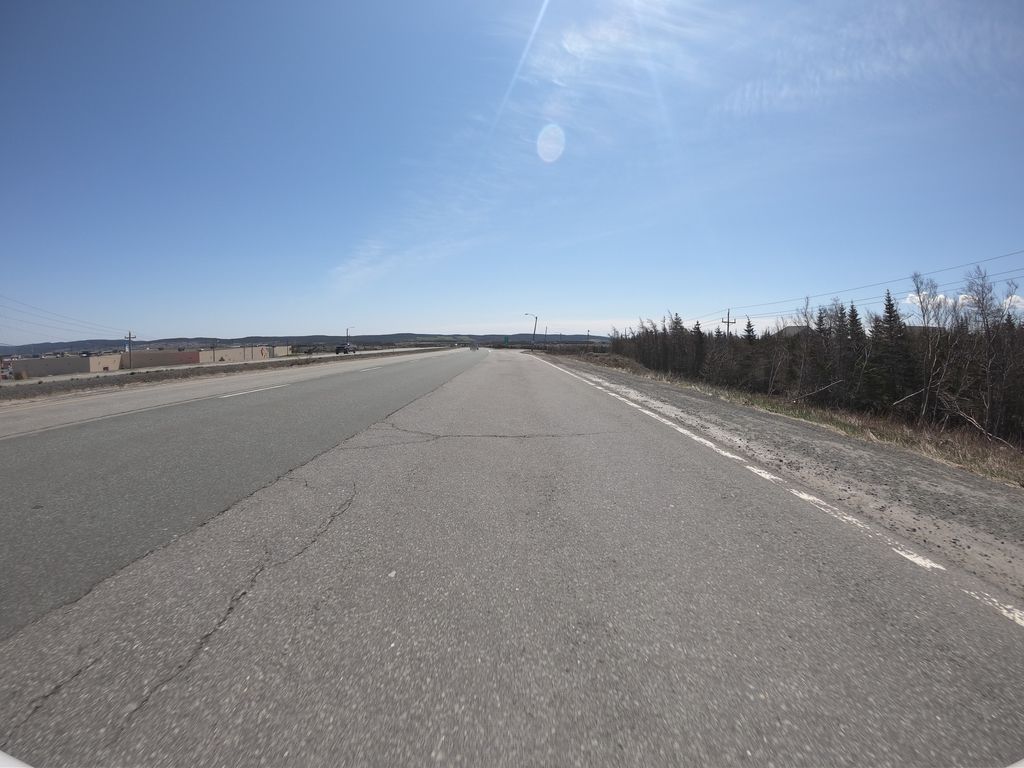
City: st_johns